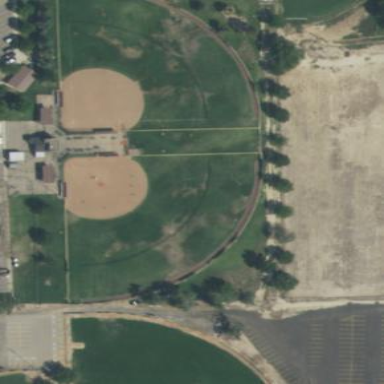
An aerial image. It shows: Baseball pitch for leisure and sports activities.